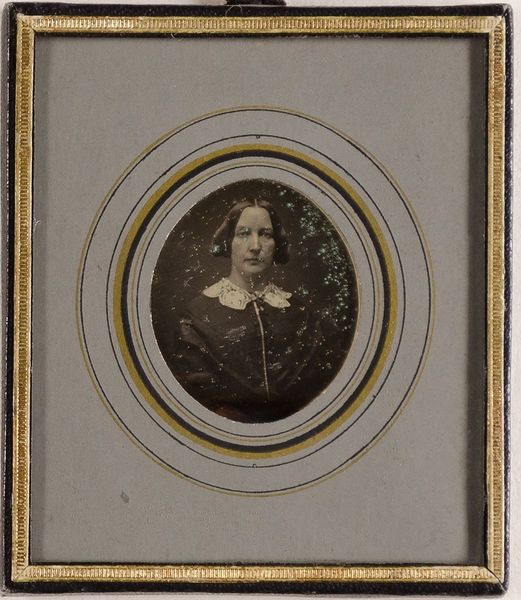
Titel: Elise Gaedechens, geb. Hansen (1822-1905), um 1856
Künstler: Albert Grundner
Standort: Hamburg
Institution: Museum für Kunst und Gewerbe Hamburg
Schlagwörter: frau, brustbild, dreiviertelansicht, foto, fotografie, photographie, photo, lichtbild, daguerreotypie, bildwerke, angewandte und bildende kunst, hessische systematik, porträtfotografie, porträtphotographie